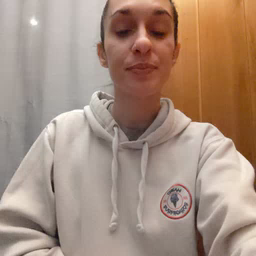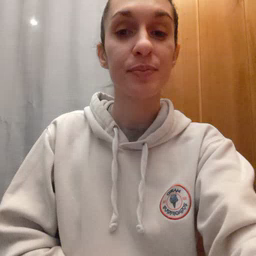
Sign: callonphone